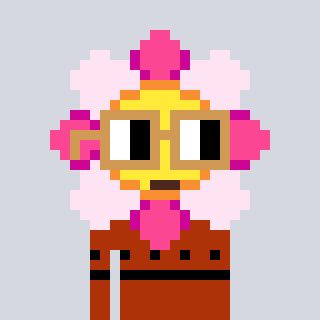
a pixel art character with square brown glasses, a flower-shaped head and a hotbrown-colored body on a cool background